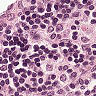
Metastatic tissue present: no